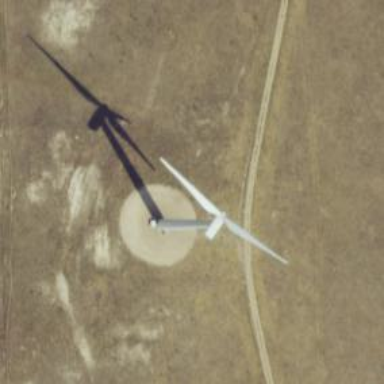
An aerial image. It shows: Wind power generator utilizing wind turbines.